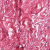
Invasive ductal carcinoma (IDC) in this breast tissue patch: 0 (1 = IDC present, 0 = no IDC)